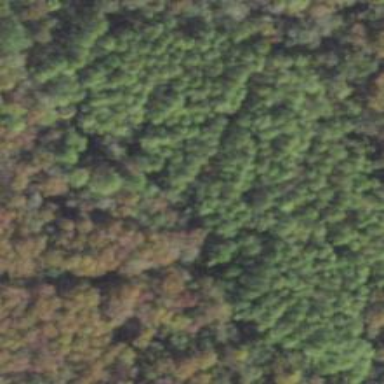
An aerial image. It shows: Forest dominated by needle-leaved trees.